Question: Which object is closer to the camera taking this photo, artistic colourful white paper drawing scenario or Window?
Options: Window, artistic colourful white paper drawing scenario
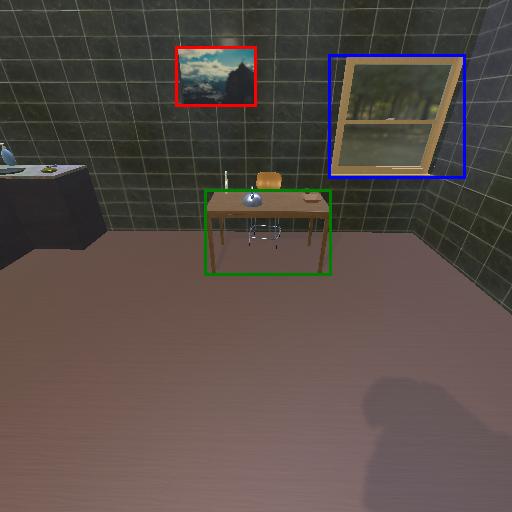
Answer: Window